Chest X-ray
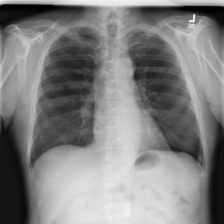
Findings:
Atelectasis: negative
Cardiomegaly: negative
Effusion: negative
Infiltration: negative
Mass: negative
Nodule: positive
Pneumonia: negative
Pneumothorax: negative
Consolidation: negative
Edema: negative
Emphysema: negative
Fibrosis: negative
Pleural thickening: positive
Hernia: negative